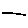
Label: line